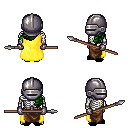
a pixel art fantasy rpg character, male body template, skeleton, yellow cape, robe skirt, green left-swept hairstyle, metal helm, metal gloves, black slippers, spear, four views (front, back, left, right), 2x2 character sprite sheet, small pixel art, hard edges, no anti-aliasing